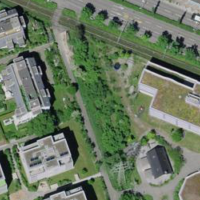
EUNIS habitat code: 56
Species observed at this site:
Clinopodium vulgare